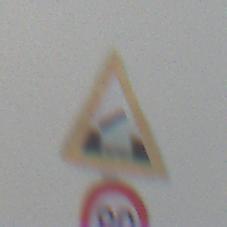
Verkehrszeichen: BeweglicheBruecke
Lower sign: Geschwindigkeit80
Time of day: MorningAfternoon
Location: Outdoor (Nature)
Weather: Overcast
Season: Winter
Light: Natural